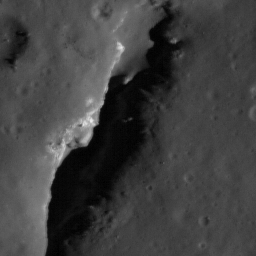
Pit: Copernicus 18
Host crater: Copernicus
Host type: impact_melt
Lunar coordinates: latitude 10.293, longitude 339.598